Question: The class(ViewHelper) that takes care of the user input and sending it back to the model is getting bigger and I want to create an extended class(ExtendedViewHelper) that inherit the ViewHeper class. The problem is that I don't know if it's following pure OO-design. Here comes a class diagram:

Now some code to simplify it even more:
'''
//ViewHelper class
public ViewHelper(View tempForm)
{
xForm = tempForm;
//some more code
}
//ExtendedViewHelper class
public ExtendedViewHelper(View yForm): base(xForm)
{
//some more code
}
//And the View
public View()
{
//Instantiating the object to ExtendedViewHelper
viewHelper = new ExtendedViewHelper(this);
//Calling method from class ViewHelper
viewHelper.OnButtonClicked();
//and from ExtendedViewHelper
((ExtendedViewHelper)viewHelper).OnSecondBtnClicked();
}
'''
Would you say that this is a good solution to the problem(if it's even considered as a problem) or am I overengineering things? Is there a better solution or should I only use Viewhelper(~700 row of code)?
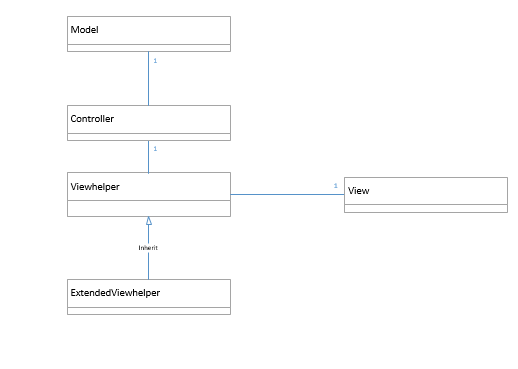
Answer: The best solutions are the ones that create the least amount of coupling and the simplest possible classes.
Your View currently depends on it's ViewHelper. This is acceptable.
However, if your View ever casts something as an ExtendedViewHelper, it is then coupled to two objects, which could give the system two reasons to change and two places where things can break. This violates the Single Responsibility Principle.
The one role of the View should be to display things. It should not be concerned with where the system functionality exists or how to process commands.
The ViewHelper also should have one role. It should act as the go-between from the View to the Controller/Services/Functionality Layer. The ViewHelper should never have implementation details of how any operations are performed.
So a better solution looks like this:
'''
public View()
{
//Instantiating the object to ExtendedViewHelper
viewHelper = new ExtendedViewHelper(this);
//Calling method from class ViewHelper
viewHelper.OnButtonClicked();
//and from ExtendedViewHelper
viewHelper.OnSecondBtnClicked();
}
//OldViewHelper Constructor
public ViewHelper(View tempForm, OldFunctionalityService oldService)
{
xForm = tempForm;
xService = oldService;
}
//First Button Implementation Code
public void OnButtonClicked()
{
xService.DoStuff();
}
//NewViewHelper Constructor
public ViewHelper(View tempForm, OldFunctionalityService oldService, NewFunctionalityService newService)
{
xForm = tempForm;
xService = oldService;
xNewService = newService;
}
//Second Button Implementation Code
public void OnSecondBtnClicked()
{
xNewService.DoStuff();
}
'''